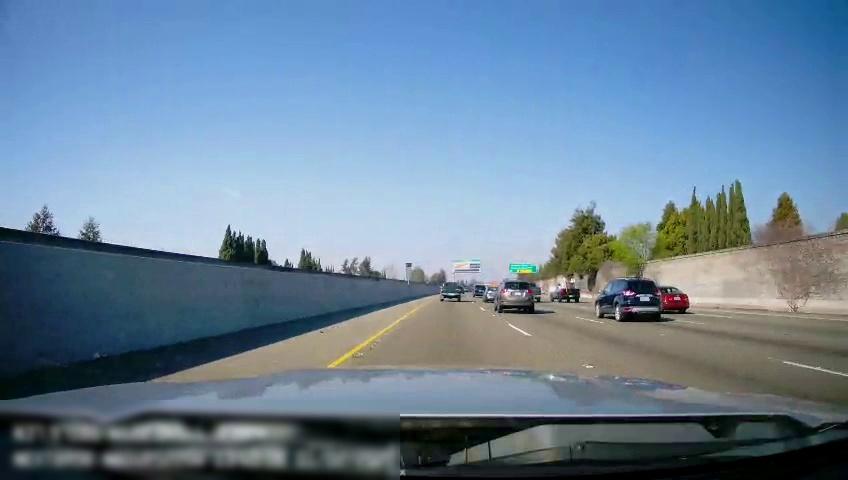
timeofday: Day
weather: Sunny
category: Drivable Space
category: Vehicles | Truck
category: Vehicles | Car
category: Vehicles | Truck
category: Vehicles | Truck
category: Vehicles | SUV
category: Vehicles | SUV
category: Vehicles | Car
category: Vehicles | SUV
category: Lanes | Alternate Lane
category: Lanes | Alternate Lane
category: Lanes | Alternate Lane
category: Lanes | Current Lane
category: Lanes | Current Lane
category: Traffic | Signs
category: Traffic | Signs
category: Traffic | Signs